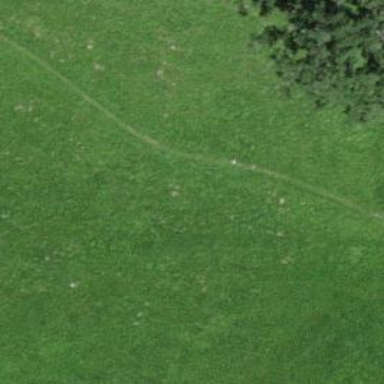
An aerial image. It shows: Unpaved path.